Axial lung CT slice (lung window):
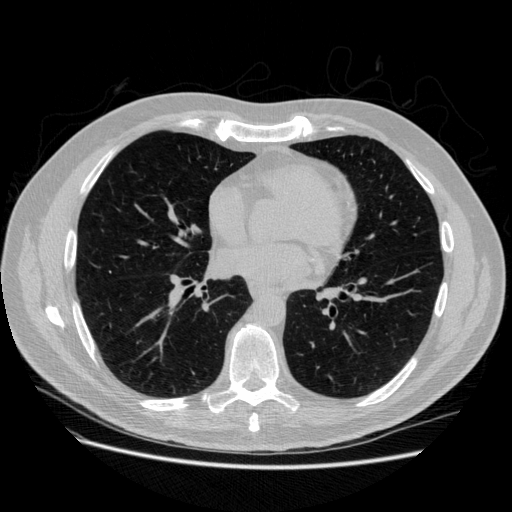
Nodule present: no